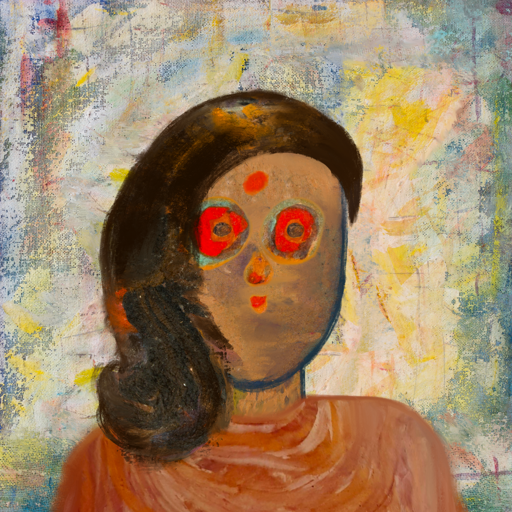
Background: Irani, Head And Neck Front: In_The_Sun, Face Front: Sisters, Bust: Pious_Lady, Hair Front: Gypsy_Queen, Head Accessory: Blank, Second Necklace: Blank, Necklace: Blank, Baby: Blank